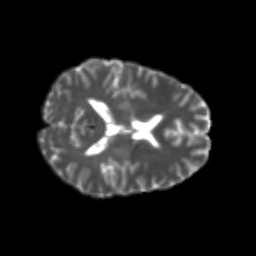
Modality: T2w
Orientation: axial
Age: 24
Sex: female
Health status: healthy
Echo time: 0.074 s